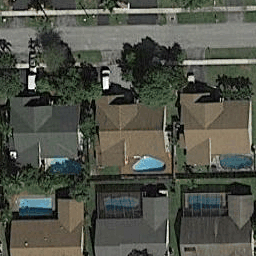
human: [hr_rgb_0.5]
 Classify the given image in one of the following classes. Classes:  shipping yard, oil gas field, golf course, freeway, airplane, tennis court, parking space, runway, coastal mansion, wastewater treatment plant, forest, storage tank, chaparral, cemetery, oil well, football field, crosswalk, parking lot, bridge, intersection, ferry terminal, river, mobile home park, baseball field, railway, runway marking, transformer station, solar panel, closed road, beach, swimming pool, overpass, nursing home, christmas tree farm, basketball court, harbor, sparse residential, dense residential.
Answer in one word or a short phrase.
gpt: dense residential